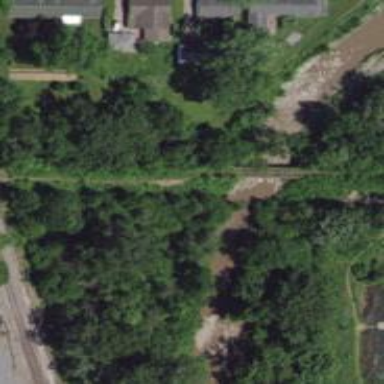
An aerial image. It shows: Disused railway bridge with one track.